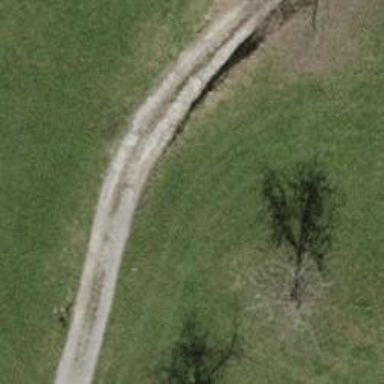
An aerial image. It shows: Gravel path.